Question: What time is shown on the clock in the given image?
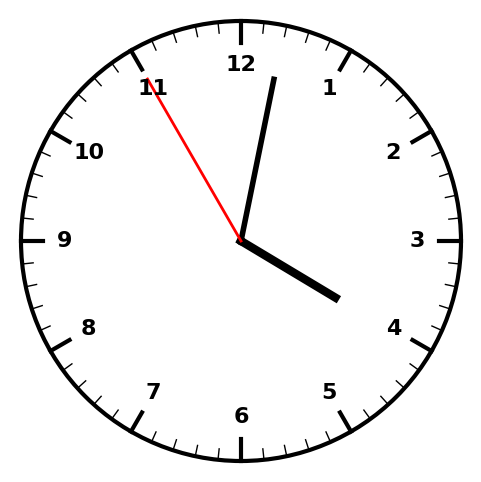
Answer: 04:01:55